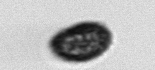
Label: Pseudochattonella_farcimen